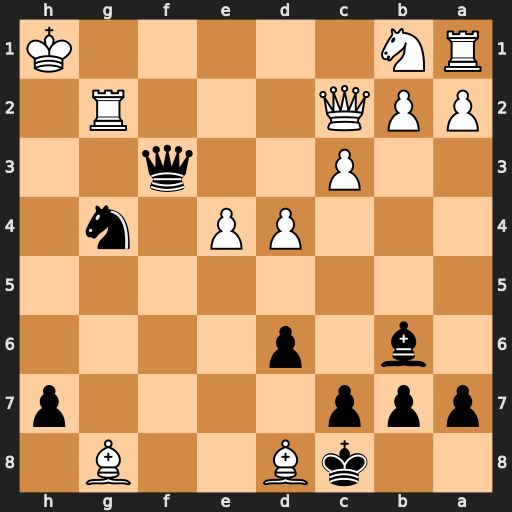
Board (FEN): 2kB2B1/ppp4p/1b1p4/8/3PP1n1/2P2q2/PPQ3R1/RN5K
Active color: b
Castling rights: -
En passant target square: -
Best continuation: Qf1+ Rg1 Qh3+ Qh2 Qxh2#